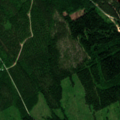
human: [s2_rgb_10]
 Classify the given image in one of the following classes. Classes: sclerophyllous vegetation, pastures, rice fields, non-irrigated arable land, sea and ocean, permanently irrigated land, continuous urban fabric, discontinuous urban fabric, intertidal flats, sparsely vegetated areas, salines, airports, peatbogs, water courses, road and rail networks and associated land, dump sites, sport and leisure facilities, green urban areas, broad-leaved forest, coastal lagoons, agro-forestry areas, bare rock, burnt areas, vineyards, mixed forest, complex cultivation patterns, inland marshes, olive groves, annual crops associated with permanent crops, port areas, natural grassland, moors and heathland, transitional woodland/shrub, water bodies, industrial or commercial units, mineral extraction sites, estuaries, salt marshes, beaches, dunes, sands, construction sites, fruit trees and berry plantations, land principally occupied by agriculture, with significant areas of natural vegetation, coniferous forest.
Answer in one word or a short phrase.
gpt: coniferous forest, mixed forest, transitional woodland/shrub, water bodies